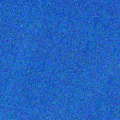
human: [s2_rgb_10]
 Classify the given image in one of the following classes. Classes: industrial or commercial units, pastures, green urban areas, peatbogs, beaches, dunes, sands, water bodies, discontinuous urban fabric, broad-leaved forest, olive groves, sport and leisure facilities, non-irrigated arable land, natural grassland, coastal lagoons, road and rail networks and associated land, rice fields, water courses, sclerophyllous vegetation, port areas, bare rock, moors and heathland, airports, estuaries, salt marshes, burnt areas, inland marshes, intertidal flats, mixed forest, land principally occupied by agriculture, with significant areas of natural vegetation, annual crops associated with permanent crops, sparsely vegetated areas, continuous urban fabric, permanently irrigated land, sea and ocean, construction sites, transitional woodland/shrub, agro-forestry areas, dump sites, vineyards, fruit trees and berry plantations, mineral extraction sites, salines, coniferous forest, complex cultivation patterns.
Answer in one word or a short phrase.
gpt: sea and ocean